Question: I'm just wondering how I would go about splitting a pixel array (R,G,B,A,R,G,B,A,R,G,B,A,etc.) into 64x64 chunks. I've tried several methods myself but they all seem really over-complex and a bit too messy.
I have the following variables (obviously filled with information):
'''
int nWidth, nHeight;
unsigned char *pImage;
'''
And basically for each chunk I want to call:
'''
void ProcessChunk(int x, int y, int width, int height)
'''
You may be wondering why there is a and argument for the processing function, but if the image is not exactly divisible by 64, then there will be smaller chunks at the edge of the image (right-hand side and the bottom). See this image for a better understanding what I mean (red chunks are the chunks that will have <64 or arguments).

Thanks in advance.
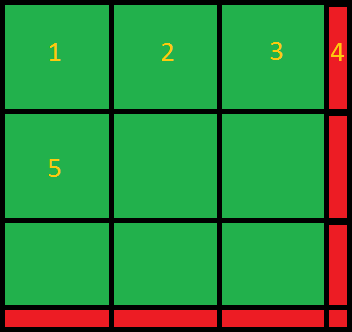
Answer: Just define a 'MIN()' macro to determine the minimum of two expressions, and then it's easy:
'''
void ProcessChunk(unsigned char *pImage, int x, int y, int width, int height);
#define MIN(a, b) ((a) < (b) ? (a) : (b))
#define CHUNKSIZE 64
void ProcessImage(unsigned char *pImage, int nWidth, int nHeight)
{
int x, y;
for (x = 0; x < nWidth; x += CHUNKSIZE)
for (y = 0; y < nHeight; y += CHUNKSIZE)
ProcessChunk(pImage, x, y, MIN(nWidth - x, CHUNKSIZE), MIN(nHeight - y, CHUNKSIZE));
}
'''